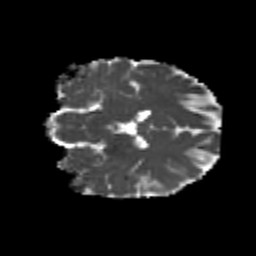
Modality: MD
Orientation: coronal
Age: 20
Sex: female
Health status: healthy
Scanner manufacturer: philips
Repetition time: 7.388 s
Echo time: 0.08599 s